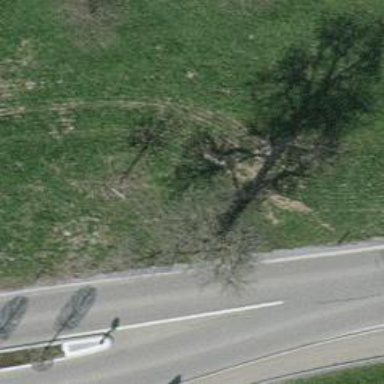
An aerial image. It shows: Single tag "natural: tree."